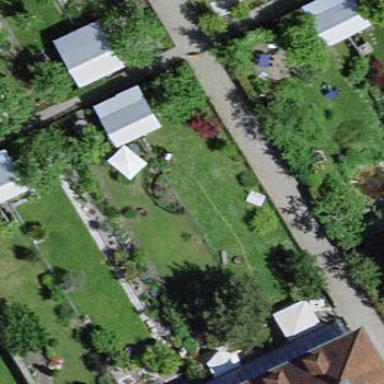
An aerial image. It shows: Garden area designated for leisure land.